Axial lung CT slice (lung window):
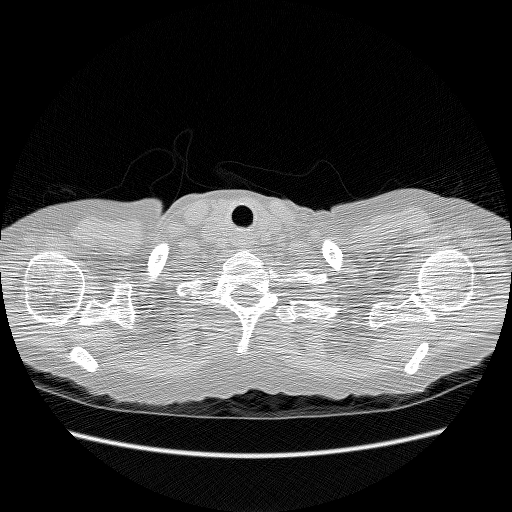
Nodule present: no